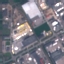
Land use / land cover: Industrial